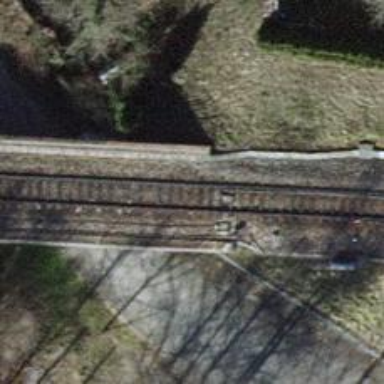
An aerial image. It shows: Railway switch.